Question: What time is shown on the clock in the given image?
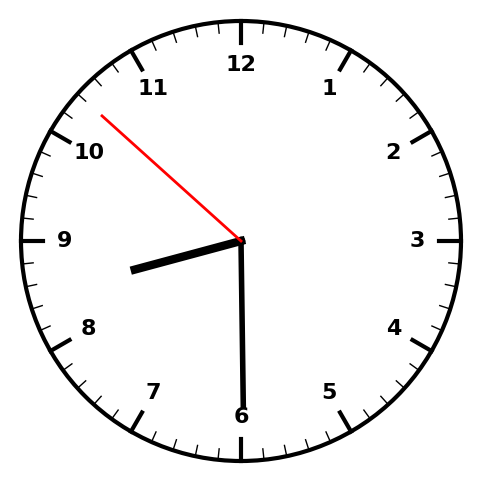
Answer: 08:29:52